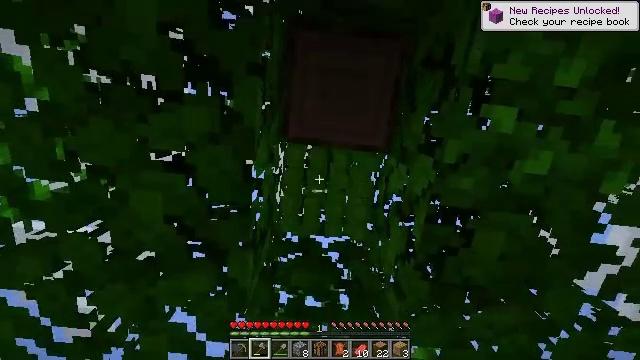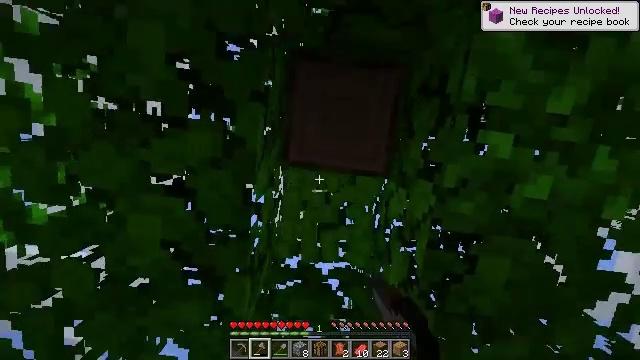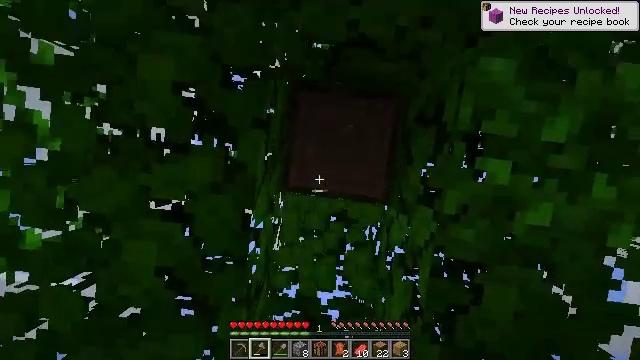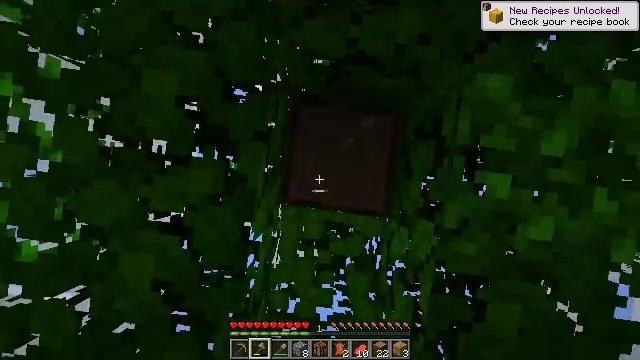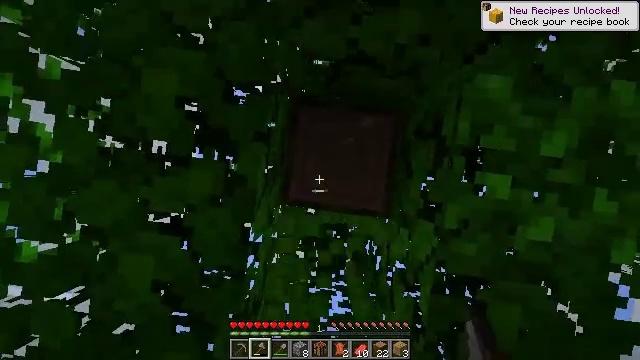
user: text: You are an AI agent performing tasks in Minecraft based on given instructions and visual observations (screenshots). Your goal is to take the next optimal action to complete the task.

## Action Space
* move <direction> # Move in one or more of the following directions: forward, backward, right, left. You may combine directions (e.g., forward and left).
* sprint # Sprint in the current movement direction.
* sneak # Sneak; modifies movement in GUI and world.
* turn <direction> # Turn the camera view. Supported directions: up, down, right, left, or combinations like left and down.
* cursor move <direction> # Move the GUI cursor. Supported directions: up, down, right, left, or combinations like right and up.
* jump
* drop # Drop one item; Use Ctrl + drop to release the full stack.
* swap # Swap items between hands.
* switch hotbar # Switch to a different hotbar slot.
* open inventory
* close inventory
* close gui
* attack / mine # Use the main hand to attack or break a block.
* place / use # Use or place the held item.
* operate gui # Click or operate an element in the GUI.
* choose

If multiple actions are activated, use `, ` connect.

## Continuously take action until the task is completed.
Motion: motion action
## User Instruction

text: Attack the jungle leaves to remove it.
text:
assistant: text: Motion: turn up, attack / mine
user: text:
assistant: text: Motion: turn up, attack / mine
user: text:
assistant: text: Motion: turn up, attack / mine
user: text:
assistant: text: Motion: attack / mine
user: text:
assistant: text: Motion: attack / mine